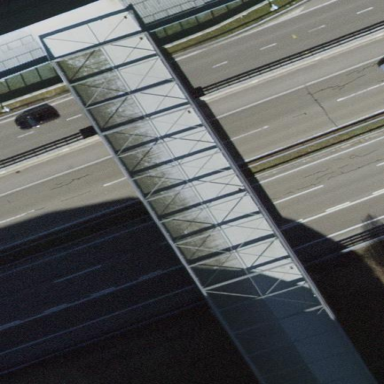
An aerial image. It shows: Man-made bridge.